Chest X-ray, PA view. Patient: 43 years old, sex M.
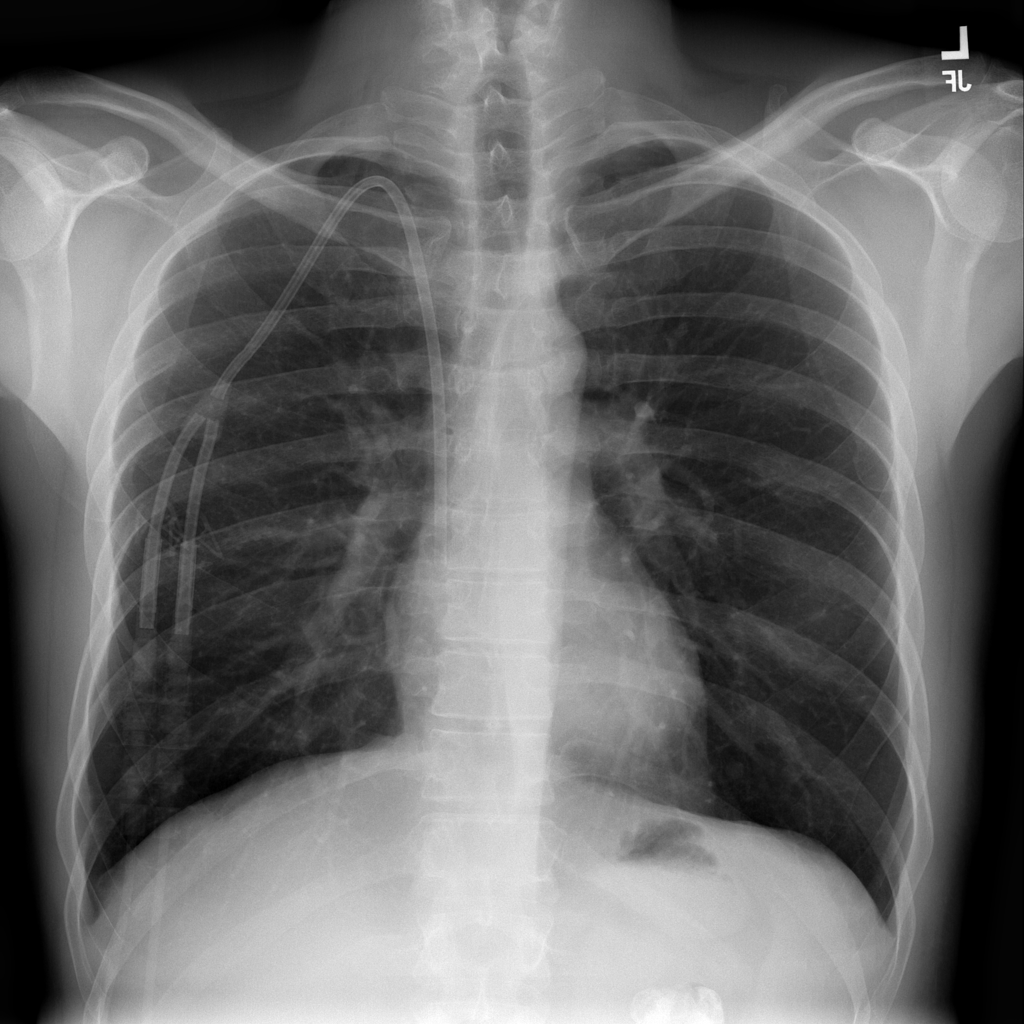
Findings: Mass